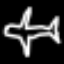
Label: airplane